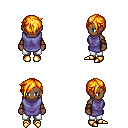
a pixel art fantasy rpg character, female body template, human, dark skin, chain tabard jacket, white pants, light blonde pixie cut hairstyle, cloth bracers, gold boots, four views (front, back, left, right), 2x2 character sprite sheet, small pixel art, hard edges, no anti-aliasing